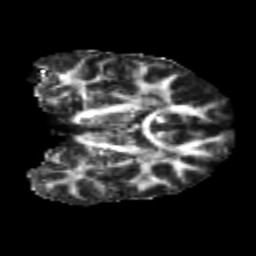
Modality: FA
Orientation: coronal
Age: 21
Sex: male
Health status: healthy
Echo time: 0.074 s